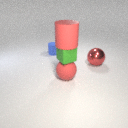
large red rubber sphere below large red rubber cylinder